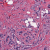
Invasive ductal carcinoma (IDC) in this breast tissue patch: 1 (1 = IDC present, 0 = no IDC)